Question:
'''
<?xml version="1.0" encoding="ISO-8859-1" ?>
<!DOCTYPE html PUBLIC "-//W3C//DTD XHTML 1.0 Transitional//EN"
"http://www.w3.org/TR/xhtml1/DTD/xhtml1-transitional.dtd">
<html dir="rtl" xmlns="http://www.w3.org/1999/xhtml"
xmlns:h="http://java.sun.com/jsf/html"
xmlns:p="http://primefaces.org/ui"
xmlns:ui="http://java.sun.com/jsf/facelets"
xmlns:f="http://java.sun.com/jsf/core">
<head>
<title>IGNORED</title>
</head>
<style type="text/css">
.ui-menu-child{
left: -60px; width: 8.5em; // or anything you want
}
</style>
<body>
<ui:composition>
<h:outputScript name="header.js" library="js" target="head"/>
<p:menubar id="mnubr_main" style="font-size: 75% !important;">
<p:submenu styleClass="bmnu_karkard" id="sbmnu_karkard" label="#{msg.karkard}" style="float: right;">
<p:menuitem value="#{msg.khodrohaye_sabok}" url="../../../pages/karkard/sabok" style="float: right;"/>
<p:menuitem value="#{msg.khodrohaye_sangin}" url="../../../pages/karkard/sangin" />
<p:menuitem value="test1" url="../../../pages/tarefe" />
</p:submenu>
<f:facet name="options" class="ui-float-left" id="haha">
<p:commandButton id="btn_exit" title="#{msg.exit}"
icon="ui-icon-exit" style="float: left; margin-right: 5px;"
actionListener="#{userController.logout}"
oncomplete="handleRedirectRequest(xhr, status, args)"/>
<p:outputLabel value="#{userController.selected.specification.name}" style="margin-top: 5px;"/>
</f:facet>
</p:menubar>
<p:spacer height="20px"/>
</ui:composition>
</body>
'''
I use style for change position of '.ui-menu-child' but not change show popup panel of .
'''
<style type="text/css">
.ui-menu-child{
left: -60px; width: 8.5em; // or anything you want
}
</style>
'''
And I try this
'''
<style type="text/css">
bmnu_karkard .ui-menu-child{
left: -60px; width: 8.5em; // or anything you want
}
</style>
'''
I use <URL> way but it doesn't work. How can I change style of popup panel of primefaces submenu?
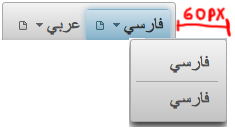
Answer: You may need to add '!important' the styles, Try this:
'''
<style type="text/css">
.ui-menubar{
float: right !important;
margin-left: 0px !important;
}
.ui-menu-list {
right: 0;
}
.ui-menuitem-text {
float: right !important;
}
</style>
'''

- <URL>